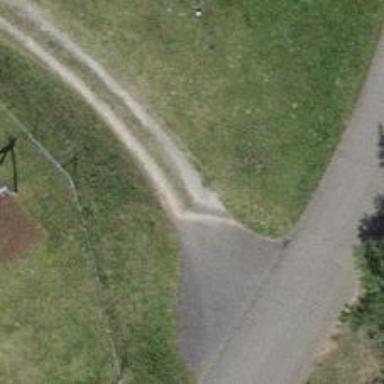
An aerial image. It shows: Gravel service road.